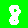
Digit: 8